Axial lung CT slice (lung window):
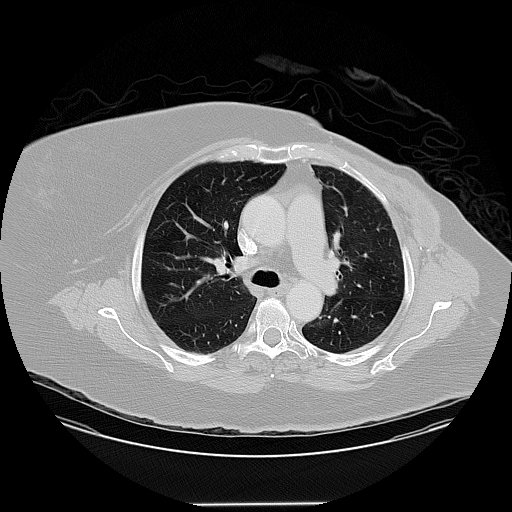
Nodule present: no